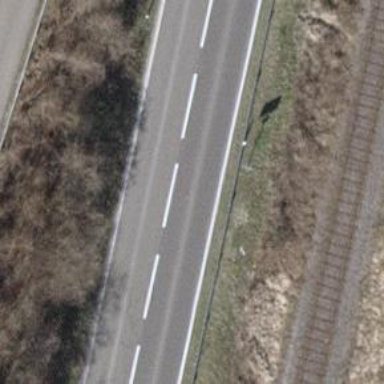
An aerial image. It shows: Asphalt road classified as primary highway.